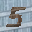
Label: 5